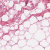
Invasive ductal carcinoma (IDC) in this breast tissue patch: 0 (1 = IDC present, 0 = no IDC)